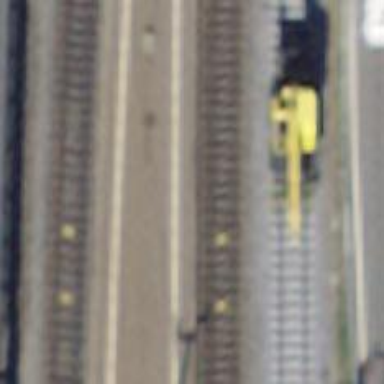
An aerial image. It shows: Platform edge at railway station.